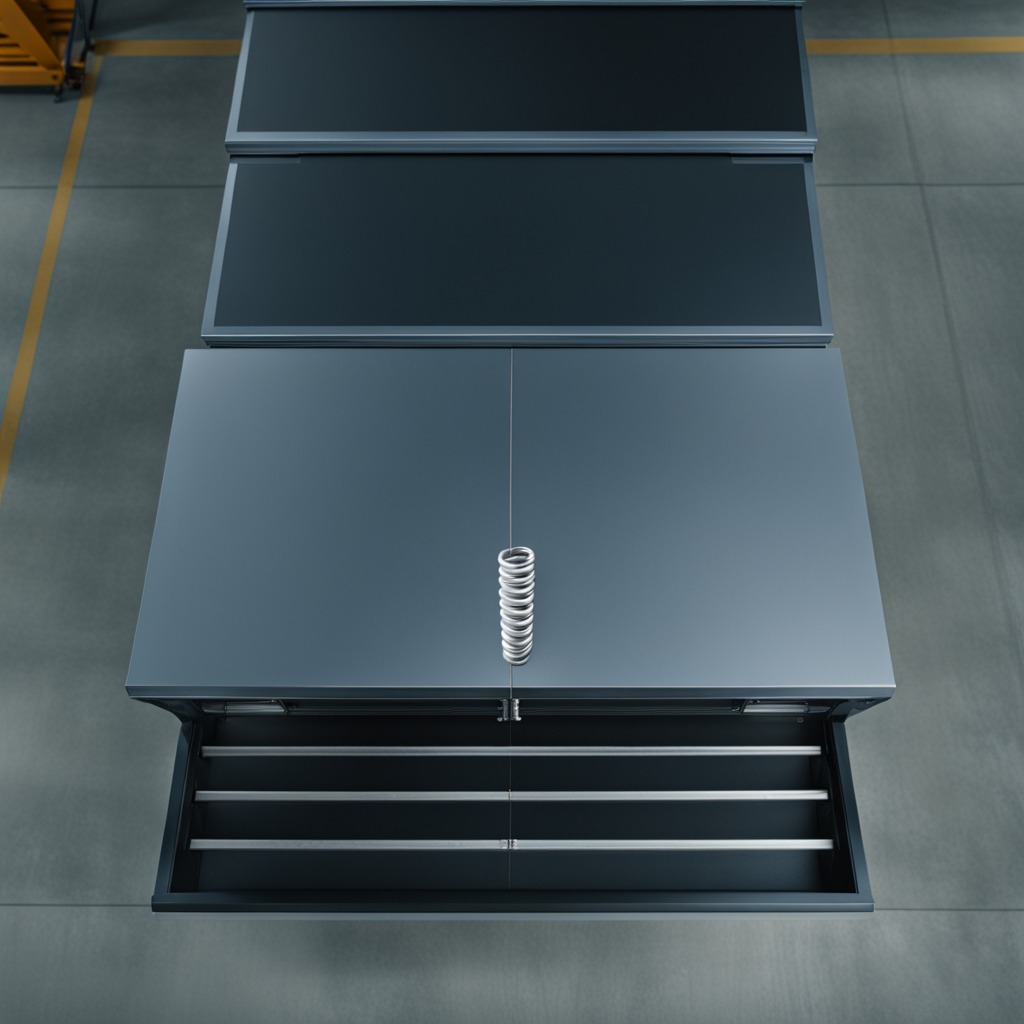
A coiled metal spring is lying on the toolbox surface.